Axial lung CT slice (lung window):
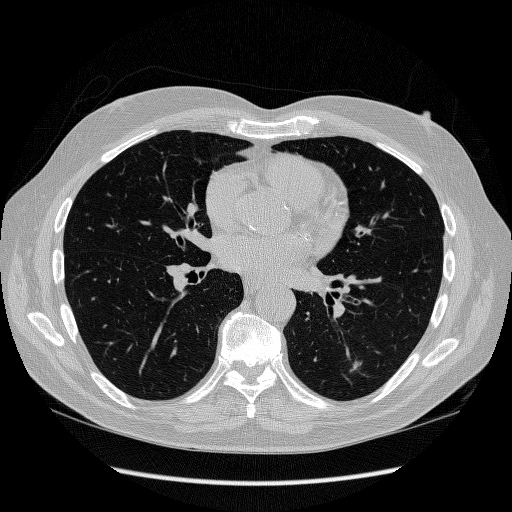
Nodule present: yes
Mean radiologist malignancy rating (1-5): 3.333